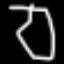
Label: octagon